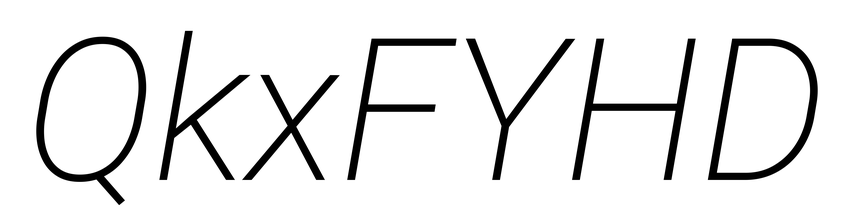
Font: Roboto-Italic_ExtraLight_Italic